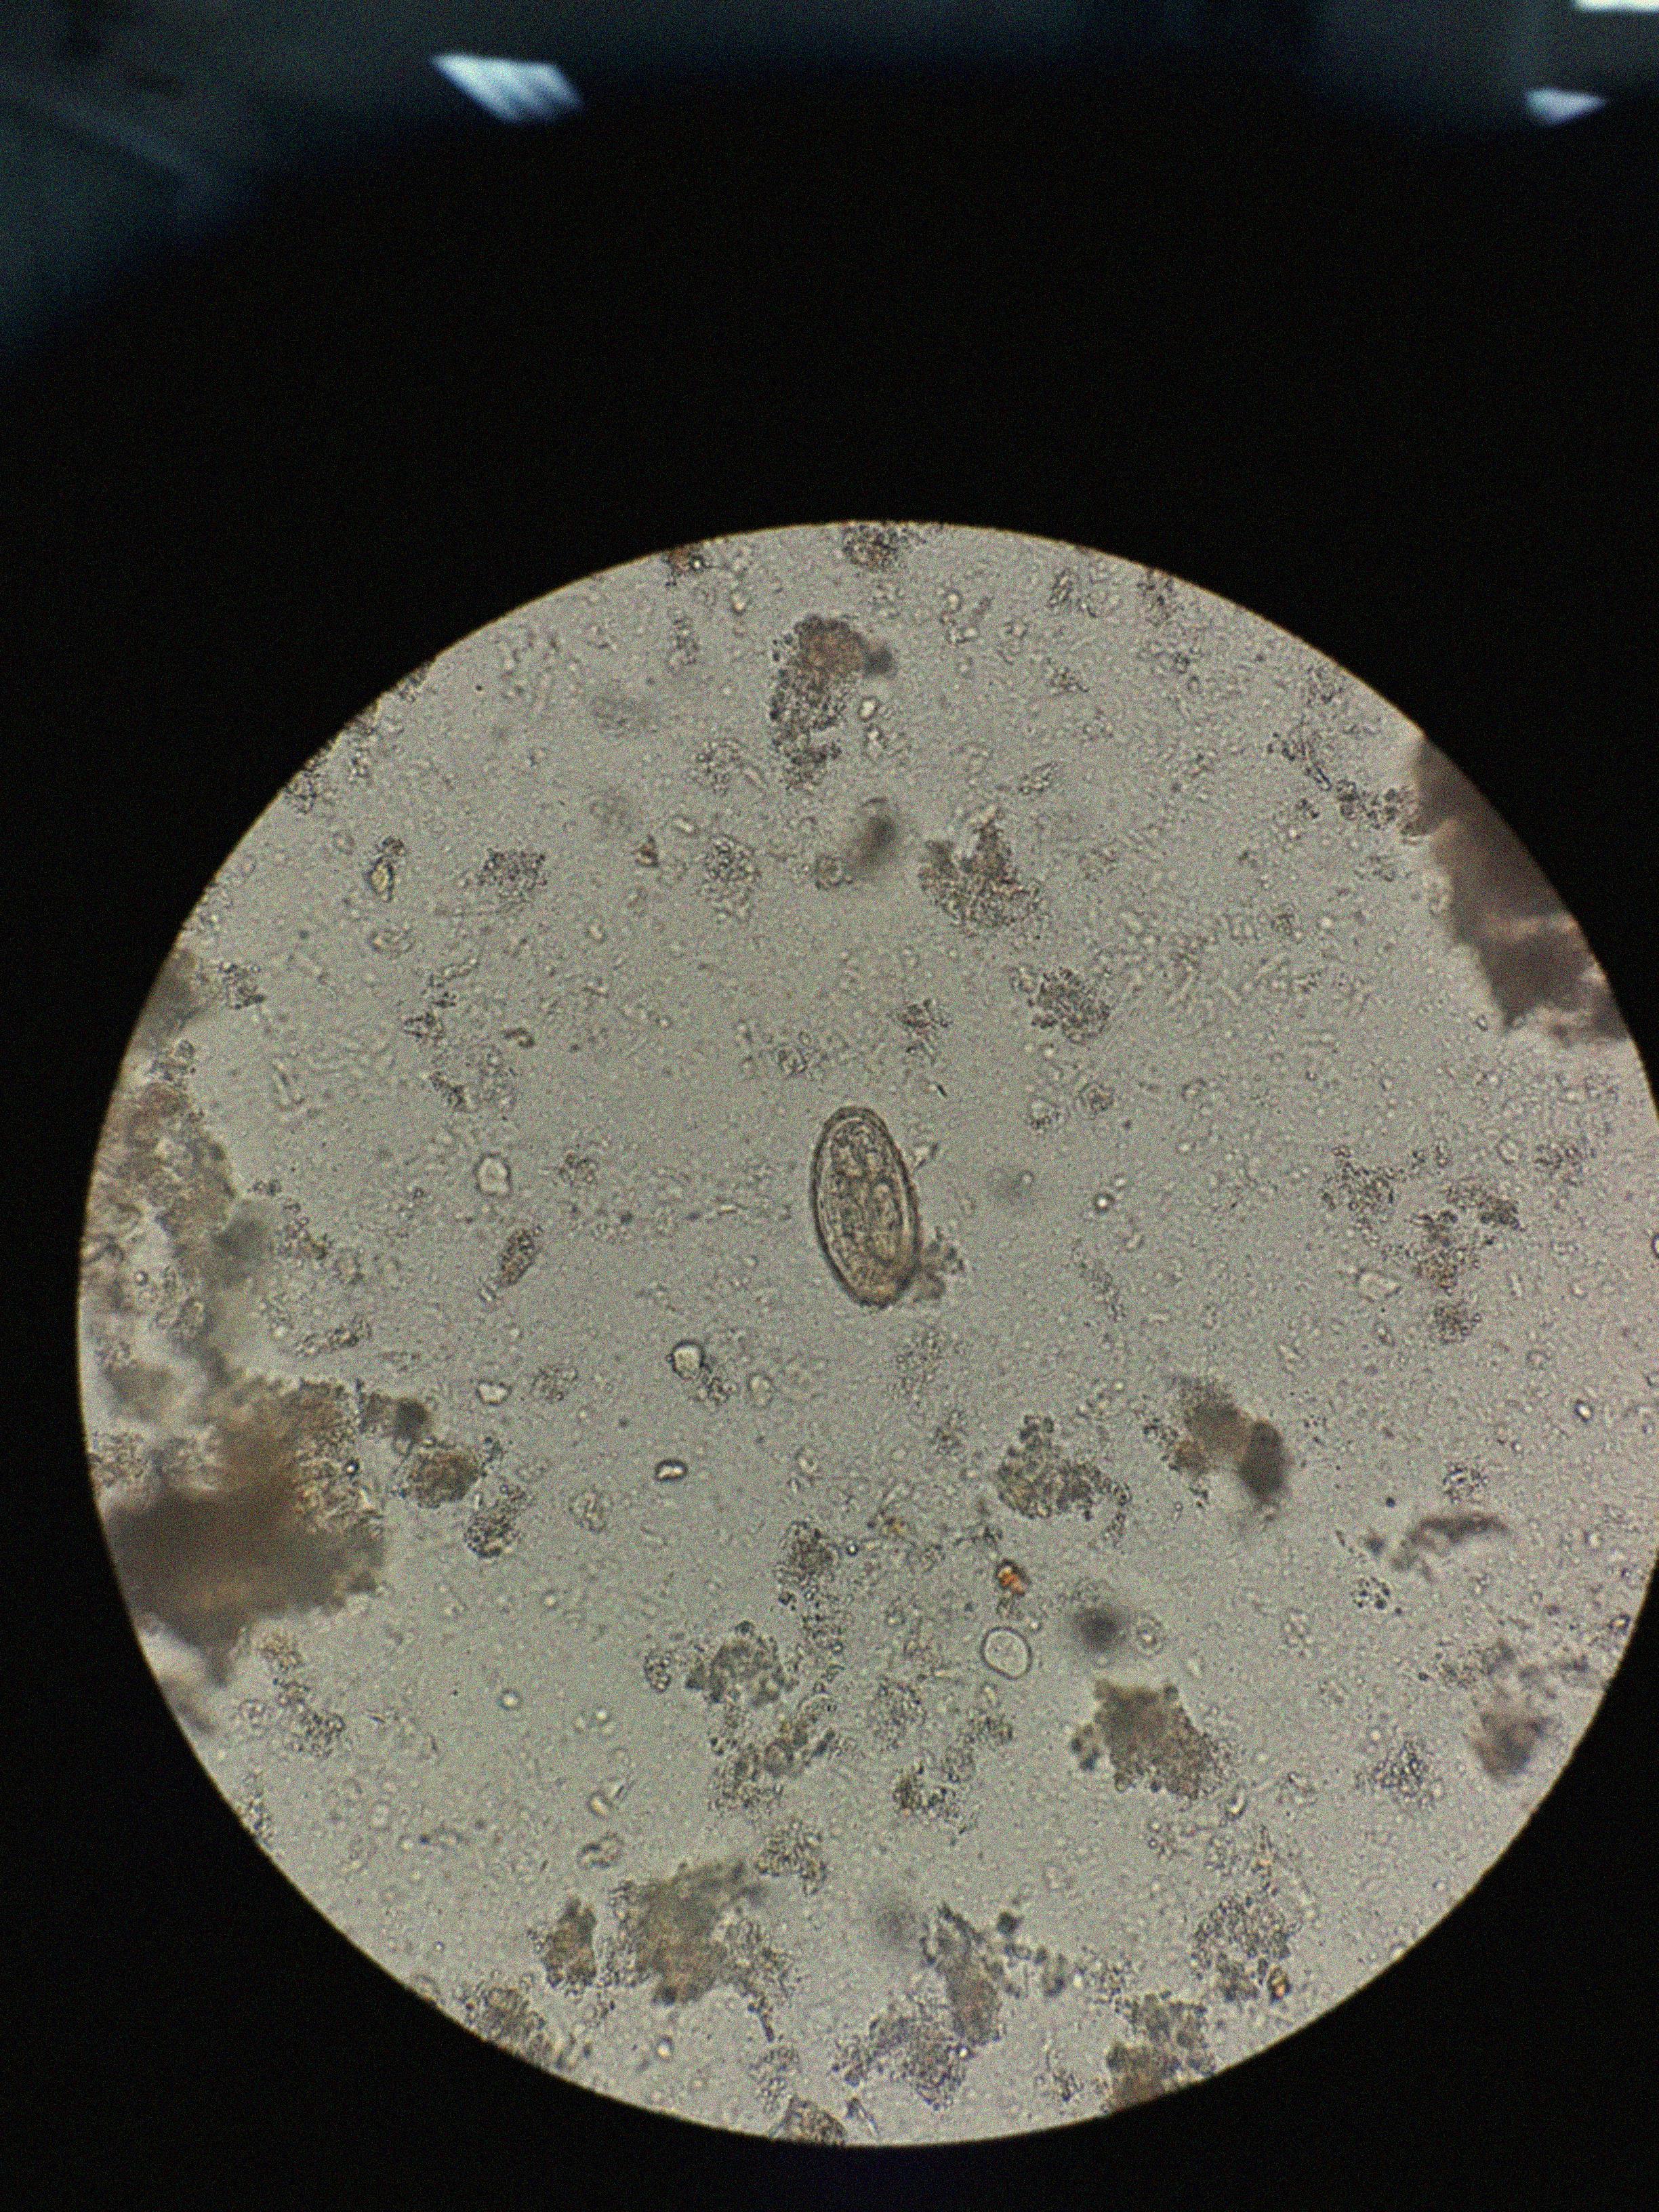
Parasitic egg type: Ascaris lumbricoides